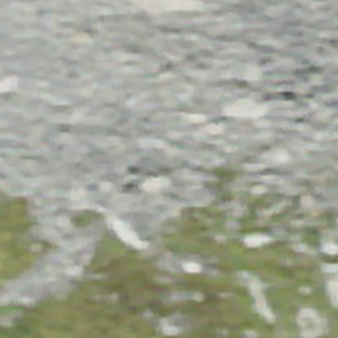
Label: other